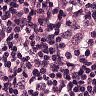
Metastatic tissue present: no